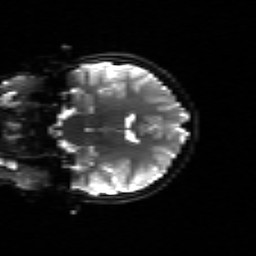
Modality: sbref
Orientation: coronal
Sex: female
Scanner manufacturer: siemens
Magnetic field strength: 3 T
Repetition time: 5 s
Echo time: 0.071 s